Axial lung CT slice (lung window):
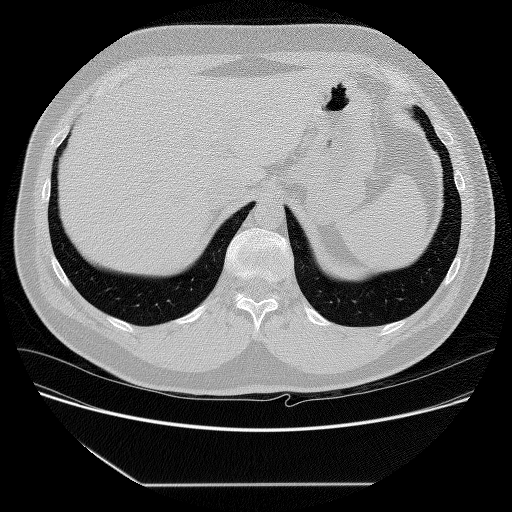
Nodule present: no